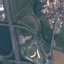
Label: Highway